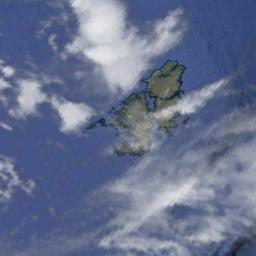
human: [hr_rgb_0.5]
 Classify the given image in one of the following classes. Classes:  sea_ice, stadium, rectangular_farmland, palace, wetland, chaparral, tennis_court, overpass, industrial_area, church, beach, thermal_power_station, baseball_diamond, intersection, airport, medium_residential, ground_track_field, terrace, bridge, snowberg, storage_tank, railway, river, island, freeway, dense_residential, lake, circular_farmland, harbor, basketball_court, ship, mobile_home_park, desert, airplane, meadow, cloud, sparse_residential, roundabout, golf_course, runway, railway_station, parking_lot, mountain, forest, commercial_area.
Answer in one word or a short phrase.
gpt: cloud